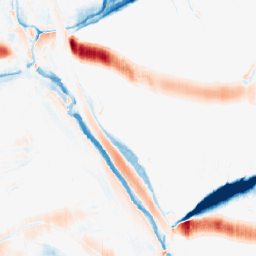
Category: morphological
Decomposition family: morphological_ellipse
Decomposition parameters: operation: average
width: 30
height: 5
Upsampling method: area
Upsampling parameters: scale: 2
Upsampling scale: 2